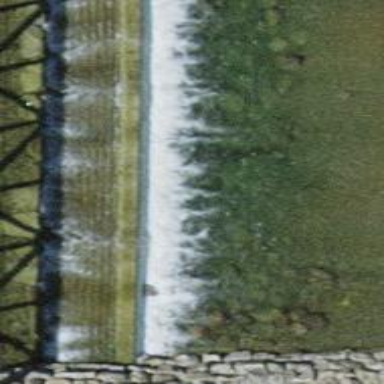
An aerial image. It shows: Weir along the waterway.